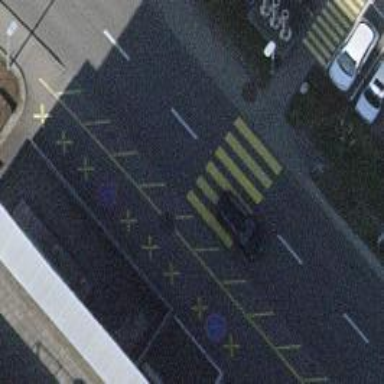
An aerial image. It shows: Uncontrolled zebra crossing on the road.